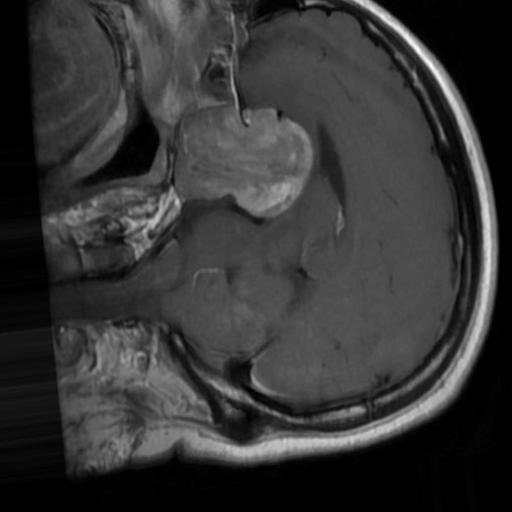
Label: brain_tumor